Question: I have this website which contains an untrusted certificate (self signed). Now I want to download this certificate. But, for example, in Chrome, you only can 'Proceed' or go back (no download option). I'm on a Mac, so I've checked the Keychain access tool but it contains a lot. First of all I don't know if the cert is supposed to be in here, and second, I actually don't know how it looks like. For example, the url is <URL>
Any suggestions how to find the cert ?
UPDATE: I just noticed that in Chrome you can click on the right of the url on the lock icon. It show some cert info, but still no option to download :(

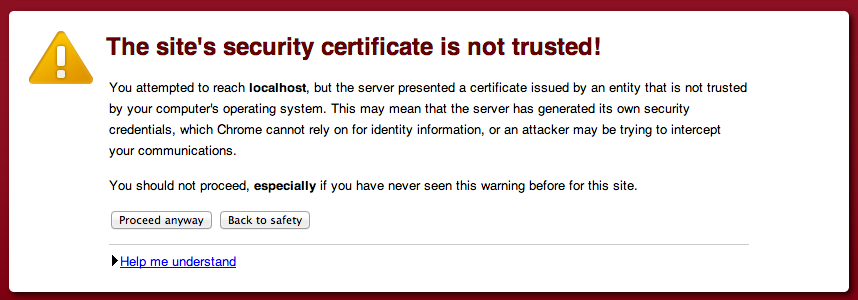
Answer: It turns out that the way to go is using the lock-icon next to the url. You can drag the certificate icon to, for example, you desktop. It is explain <URL>.